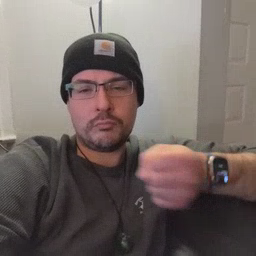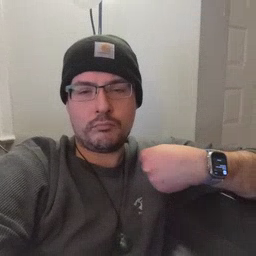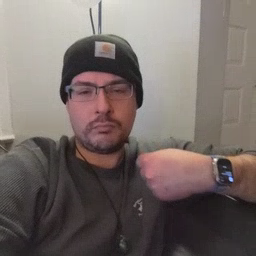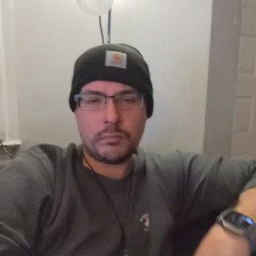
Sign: refrigerator